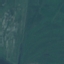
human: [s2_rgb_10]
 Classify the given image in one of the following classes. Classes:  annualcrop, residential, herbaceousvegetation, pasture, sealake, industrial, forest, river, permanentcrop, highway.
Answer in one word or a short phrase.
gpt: Pasture